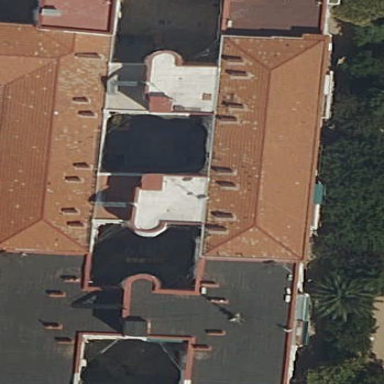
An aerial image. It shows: Part of building.